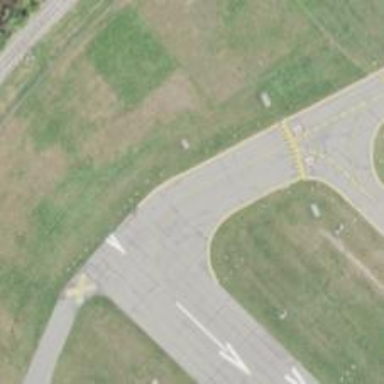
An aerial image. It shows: Image of taxiway at airport.